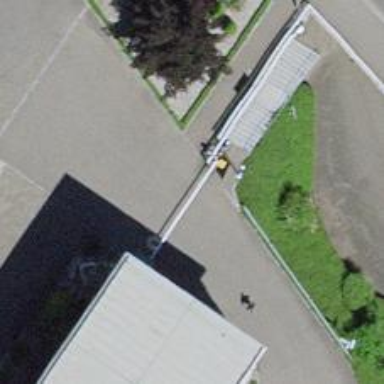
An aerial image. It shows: Lift gate barrier.